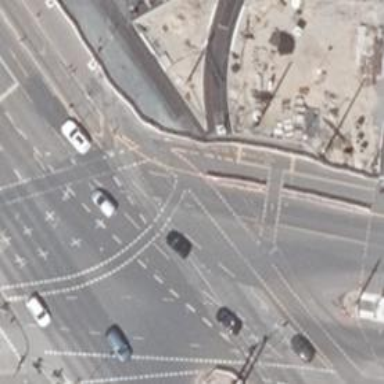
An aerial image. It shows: Tram crossing on the railway.